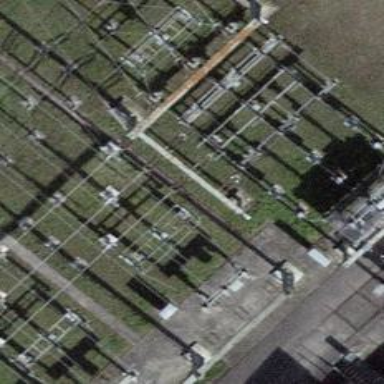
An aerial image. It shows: Power line with 3 cables. It uses busbar.